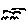
Label: bird